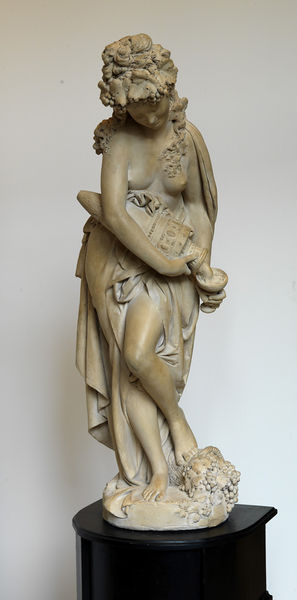
Titel: Der Herbst
Künstler: Albert-Ernest Carrier-Belleuse
Standort: Karlsruhe
Institution: Staatliche Kunsthalle Karlsruhe
Schlagwörter: akt, blätter, fuß, hand, kopf, nackt, umhang, wasser, weiß, mädchen, ocker, blume, blumen, braun, brust, busen, frankreich, frau, glas, haar, kleid, marmor, schwarz, obst, tuch, beige, flasche, trinken, wand, arm, arme, barock, falten, gesicht, halten, lang, schale, sockel, stein, füllhorn, hände, figur, gewand, haare, kelch, stehend, stoff, locken, tugend, amphore, früchte, kanne, krug, skulptur, statue, trauben, vase, beine, lächeln, bein, brüste, füße, magd, italien, klein, column, hands, wein, black, dress, face, female, hair, lady, robe, skirt, wall, weib, weiblich, woman, flowers, gown, looking, maid, sheet, brown, palm, pot, faltenwurf, kontrapost, plastik, podest, knie, foto, fotografie, becher, barfuss, gefäß, buch, lockig, wine, göttin, rom, römer, karaffe, wood, weintrauben, hüfte, bacchus, fruit, greek, naked, nude, nudity, rock, rocks, roman, stone, griechisch, girl, head, water, young, griechenland, venus, feet, stand, pokal, weinblätter, standbein, reben, bust, shawl, fabric, curls, glass, marmos, smile, leaning, sculpture, virgin, breast, weinblatt, römisch, mamor, griechin, römerin, drape, drapery, marble, urn, giessen, pilz, arms, cloak, clothes, draped, garment, neck, toga, antique, rome, italian, fountain, quelle, art, foot, legs, lines, cloth, vessel, breasts, goddess, schenken, book, cup, figure, long hair, nippel, grapes, bronze, bachus, einschenken, carrying, gelockt, rococo, bacchantin, wallen, beuge, pedestal, aphrodite, contraposto, jug, pitcher, standing, body, maiden, ausschenken, drinking, photograph, nipples, vine, bowl, greece, temperantia, antike, knee, leg, proportions, wig, eingießen, sulptur, skullptur, lonely, plinth, chalice, amphora, knees, nymph, pour, pouring, holding, goblet, bare feet, barefoot, contrapposto, draping, nymphe, antik, lockenpracht, dressed, curly hair, fgh, jar, curly, toes, woma, clay, tunic, topless, ampoule, flask, boobs, tits, tunica, bacchante, gourd, lefs, elbow, graph, pedastal, sexy, limbs, stature, grace, updo, brests, downcast, graceful, pooring, liquid, juice, piedestal, xfgjhduyj, deity, jg, 1715, antice, robr, ater, undressed, challice, indecent, winery, sine, flast, stehen, klassik, s-linie, source, thirst, mänad, refreshing, home art, perücke, mags, naked n, entrauben